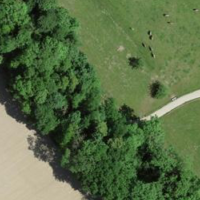
EUNIS habitat code: 52
Species observed at this site:
Lathyrus vernus